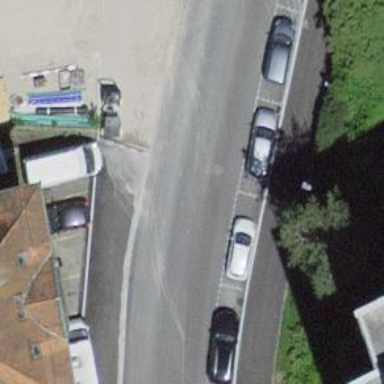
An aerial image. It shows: Asphalt road in residential area.